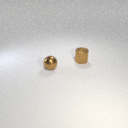
small brown metal sphere to the left of small brown metal cylinder